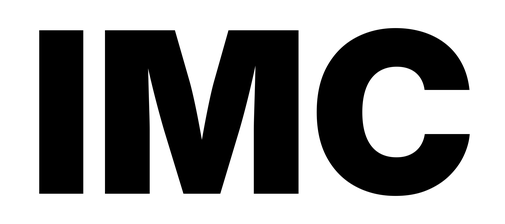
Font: Inter_Black